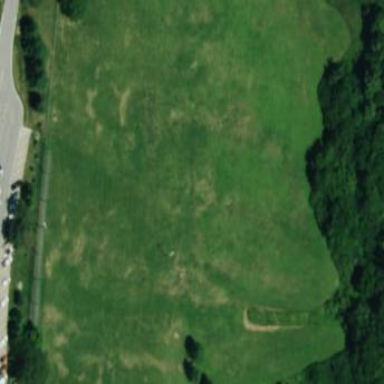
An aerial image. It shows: Grassy area used as driving range for golf.